The image is a wavelet scalogram (time versus scale/frequency) of a rolling-element bearing's vibration signal. Classify the bearing condition as one of: normal, inner_race, outer_race, ball.
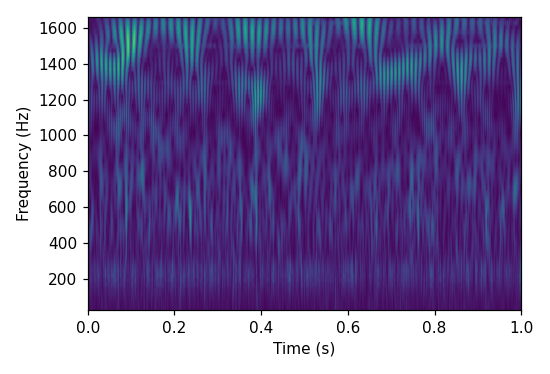
Answer: normal